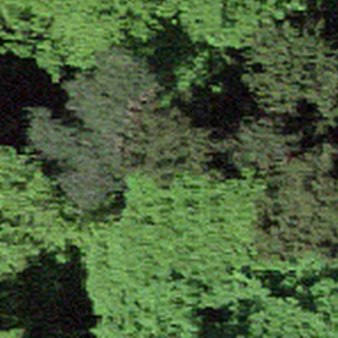
Label: other